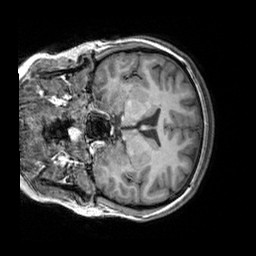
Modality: T1w
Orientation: coronal
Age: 19
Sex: female
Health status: healthy
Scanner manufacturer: siemens
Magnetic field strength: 3 T
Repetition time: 2.3 s
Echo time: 0.00303 s